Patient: sex F, age 68
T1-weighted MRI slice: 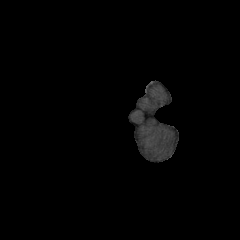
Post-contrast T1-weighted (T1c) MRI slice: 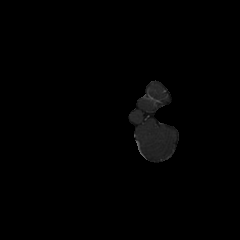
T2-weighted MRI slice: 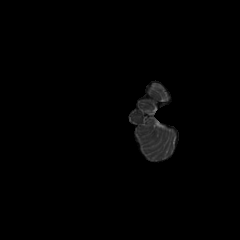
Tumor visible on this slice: no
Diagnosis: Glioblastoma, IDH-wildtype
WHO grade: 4